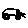
Label: car